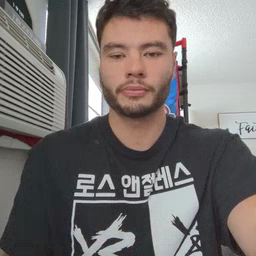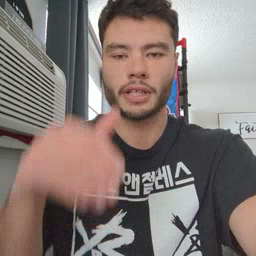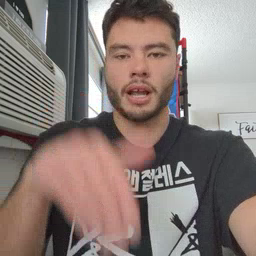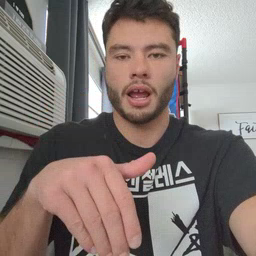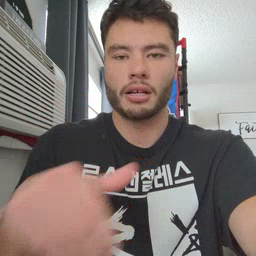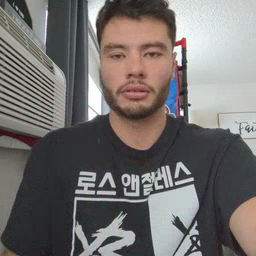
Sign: night